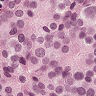
Metastatic tissue present: yes